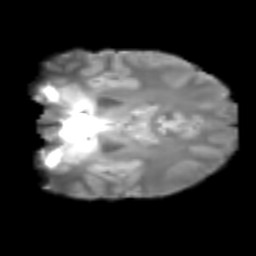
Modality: T2w
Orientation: coronal
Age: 22
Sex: male
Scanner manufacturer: siemens
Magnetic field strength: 3 T
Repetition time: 2.3 s
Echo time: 0.085 s